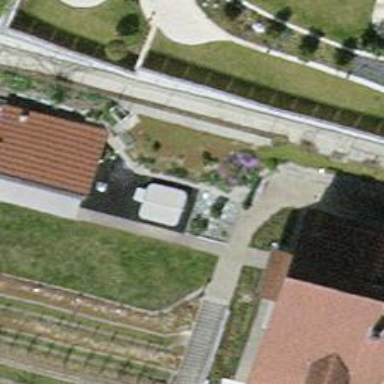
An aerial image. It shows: Terrace building.